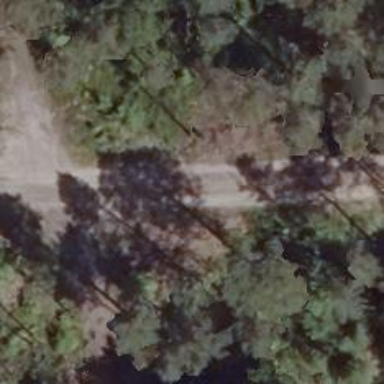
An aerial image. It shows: Track road with grade3 tracktype.